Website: home-depot
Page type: orders-overview
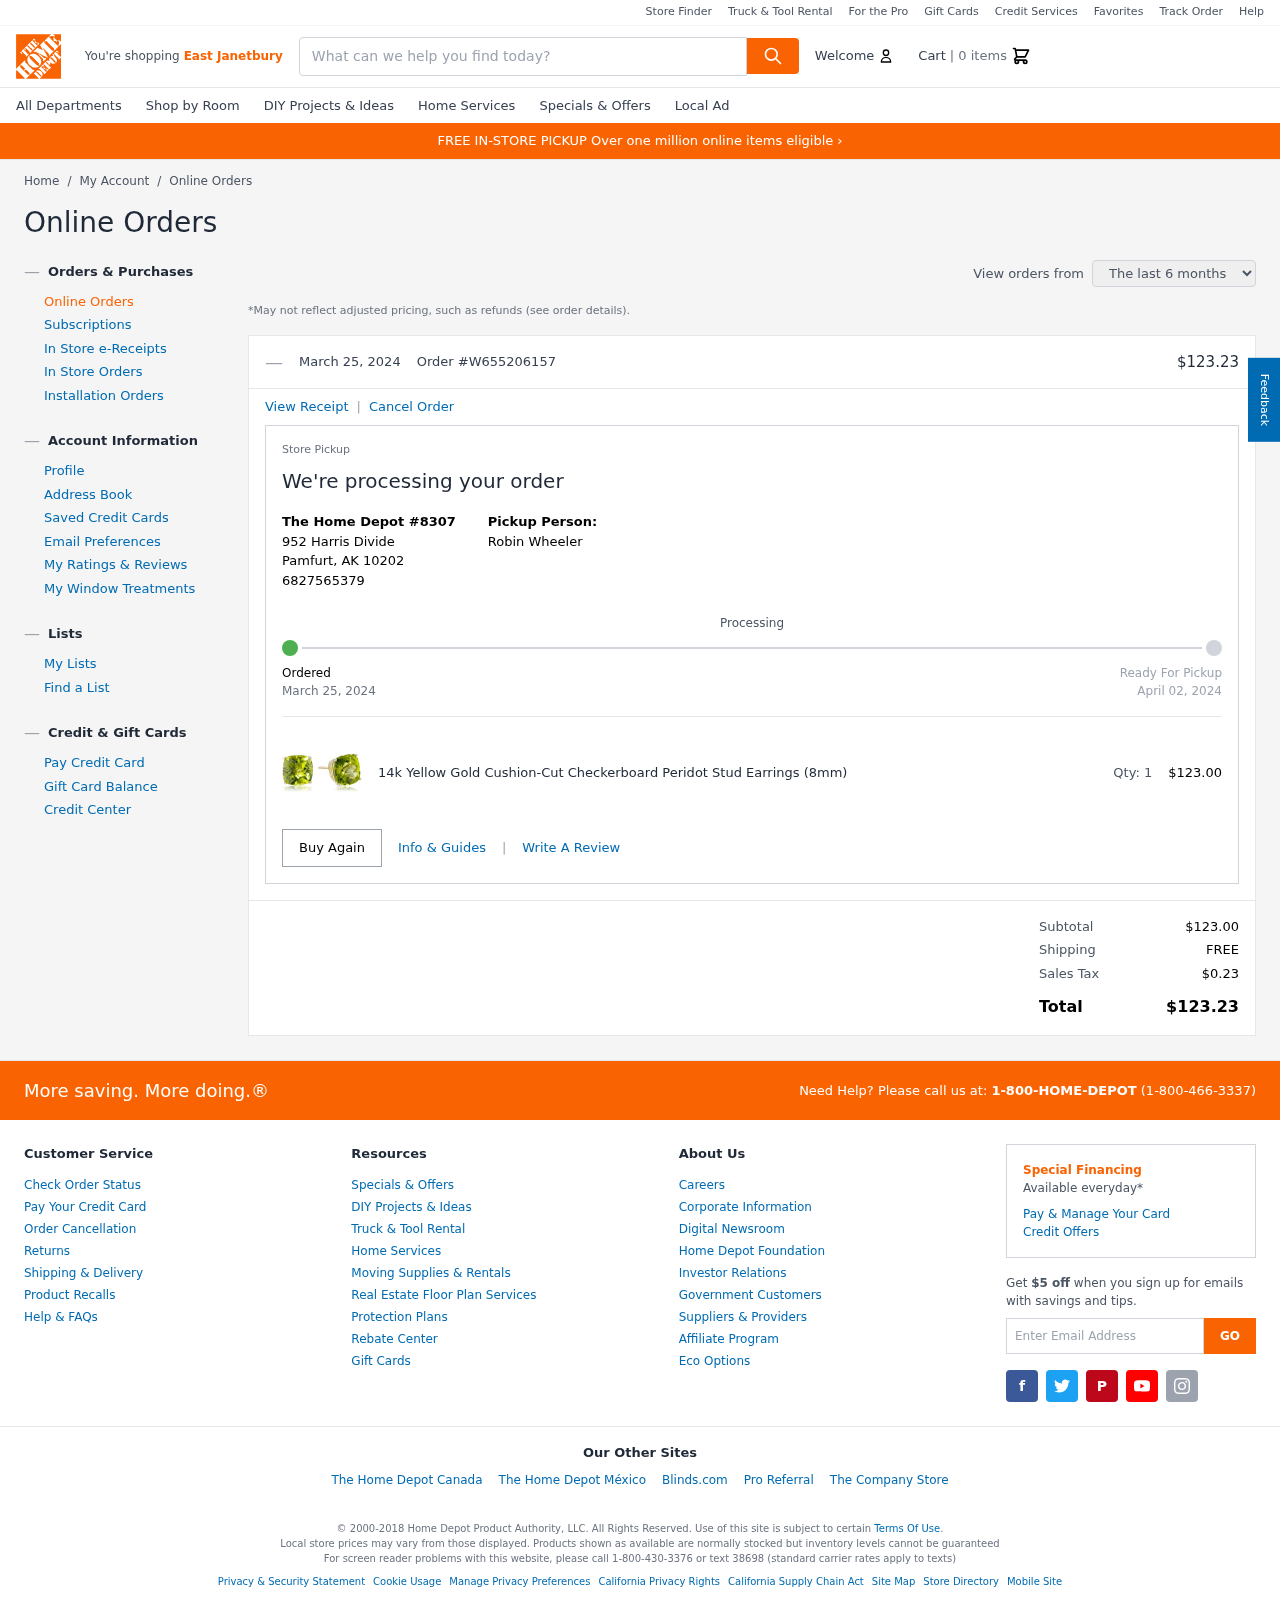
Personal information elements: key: PII_CITY
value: East Janetbury
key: PII_FULLNAME
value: Robin Wheeler
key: PII_LOCATION1_CITY_STATE_ZIP
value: Pamfurt, AK 10202
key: PII_LOCATION1_STREET
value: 952 Harris Divide
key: PII_PHONE
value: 6827565379
Product elements: key: PRODUCT1_NAME
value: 14k Yellow Gold Cushion-Cut Checkerboard Peridot Stud Earrings (8mm)
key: PRODUCT1_PRICE
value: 123
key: PRODUCT1_QUANTITY
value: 1
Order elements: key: ORDER_NUM_ITEMS
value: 0
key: ORDER_DATE
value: March 25, 2024
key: ORDER_ID
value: W655206157
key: ORDER_TOTAL
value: $123.23
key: ORDER_DELIVERY_DATE
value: April 02, 2024
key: ORDER_SUBTOTAL
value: $123.00
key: ORDER_SHIPPING_COST
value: FREE
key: ORDER_TAX
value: $0.23
Search elements: key: HEADER_SEARCH
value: What can we help you find today?